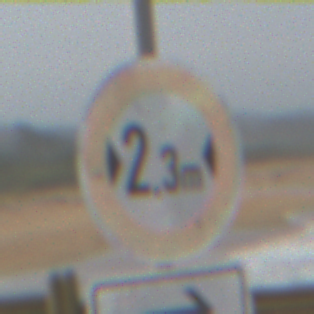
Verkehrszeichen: TatsaechlicheBreite2Komma3
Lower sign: RichtungsangabeDurchPfeile5
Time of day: MorningAfternoon
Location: Outdoor (Suburban)
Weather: PartlyCloudy
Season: NotSpecified
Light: Natural